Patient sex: M
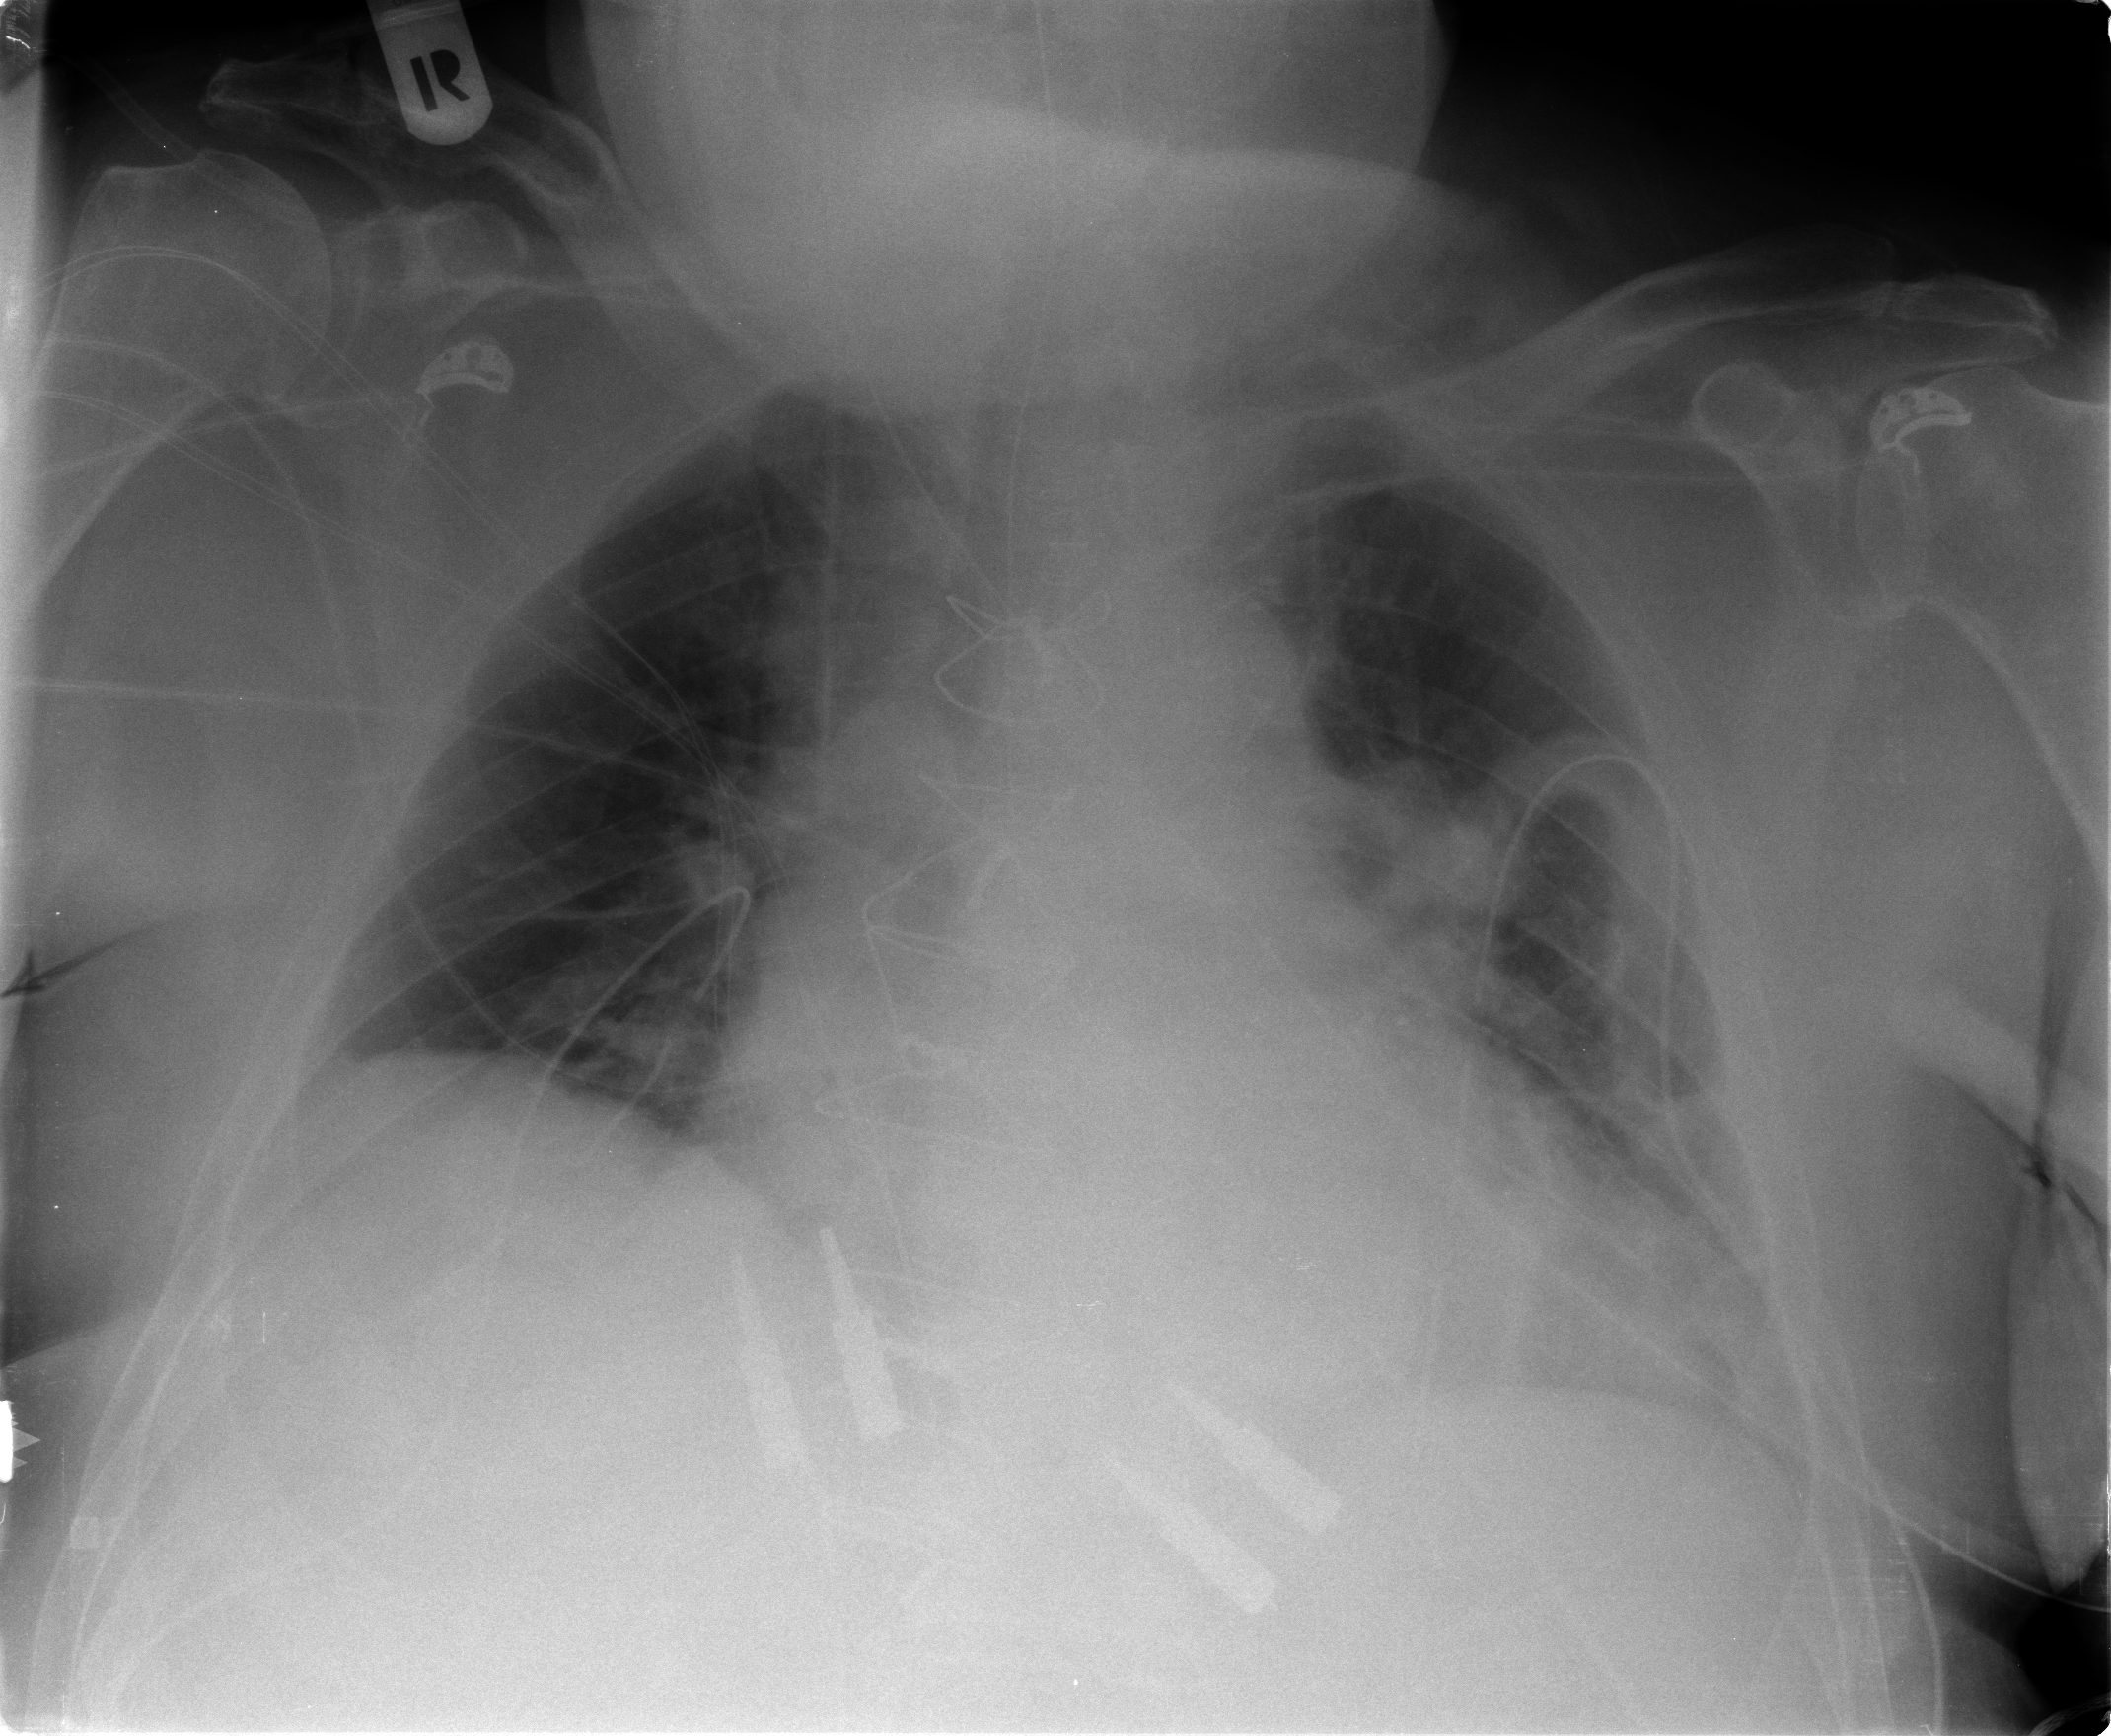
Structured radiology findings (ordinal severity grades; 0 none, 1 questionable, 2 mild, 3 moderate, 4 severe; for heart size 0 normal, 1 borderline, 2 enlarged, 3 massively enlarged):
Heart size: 2
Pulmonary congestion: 2
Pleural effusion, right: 0
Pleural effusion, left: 2
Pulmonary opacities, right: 0
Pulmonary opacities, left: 2
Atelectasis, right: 2
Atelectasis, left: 2